Question: I am trying implementing the following tool: <URL>
I'm having a bit of an issue with GraphQL. I'm trying to query my dataset but I'm running into problems the moment I try to execute a query. I get the exception:
GraphQL.Parser.SourceException: 'field ''user'' is a value type and cannot be selected from'
My code is as follows:
'''
public void test() {
var schema = GraphQL<AdtDbContext>.CreateDefaultSchema(() => new AdtDbContext());
schema.AddType<NTC_TC_MAINS>().AddAllFields();
var gql = new GraphQL<AdtDbContext>(schema);
schema.AddField("user", new { NAME = "-1" }, (db, args) => db.NTC_TC_MAINS.SingleOrDefault(u => u.TC_NAME == args.NAME));
schema.Complete();
var qresult = gql.ExecuteQuery("{user(NAME:"Hudson") {tC_NAME}}");
Console.WriteLine(JsonConvert.SerializeObject(qresult, Formatting.Indented));
}
'''
With the following DBset:
'''
public DbSet<NTC_TC_MAINS> NTC_TC_MAINS { get; set; }
'''

The exception is as follows is as follows:
'''
GraphQL.Parser.SourceException occurred
HResult=0x80131500
Message=field ''user'' is a value type and cannot be selected from
Source=GraphQL.Parser
StackTrace:
<Cannot evaluate the exception stack trace>
'''
I am able to query previous examples from the github examples page but the moment I get my own data, the above exception gets thrown. Any help would be appreciated!
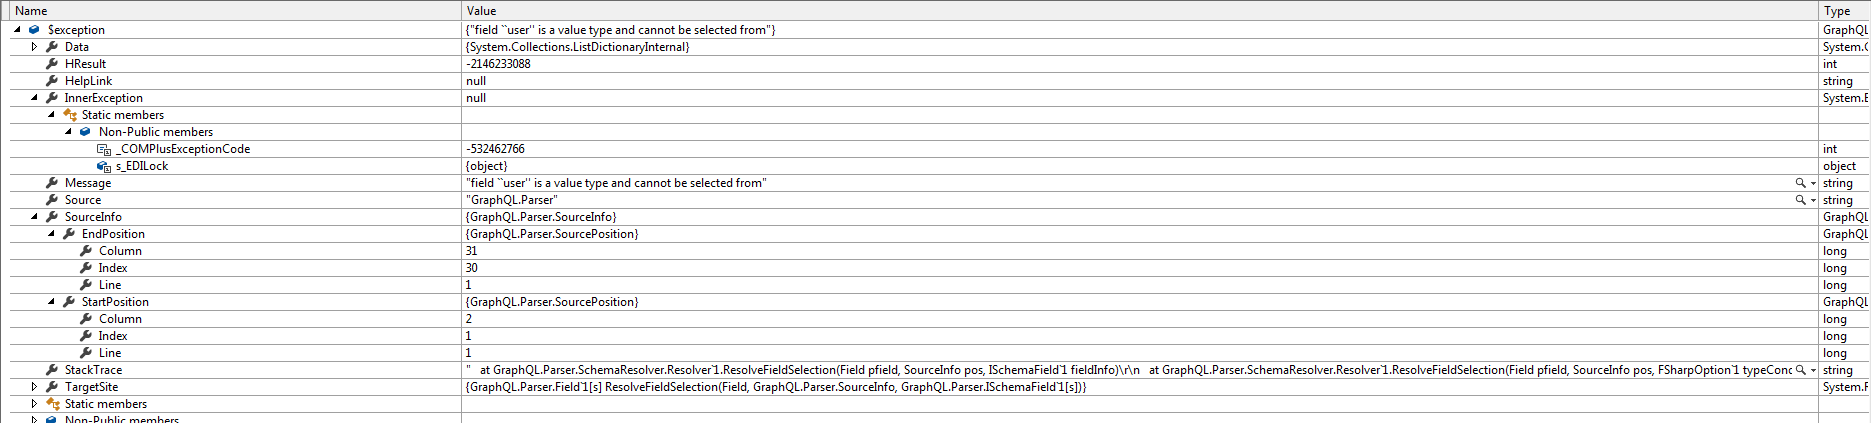
Answer: My NTC_TC_MAINS was accidentally referenced twice. GraphQL failed with the execute query as a result.